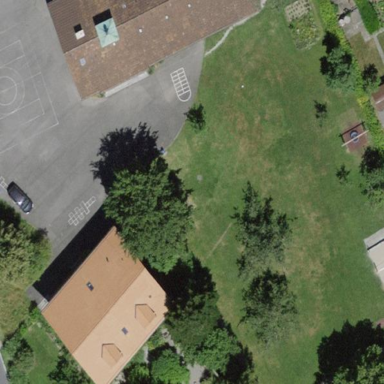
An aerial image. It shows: School.